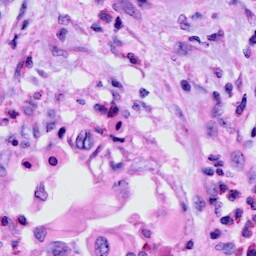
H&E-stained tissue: Cervix